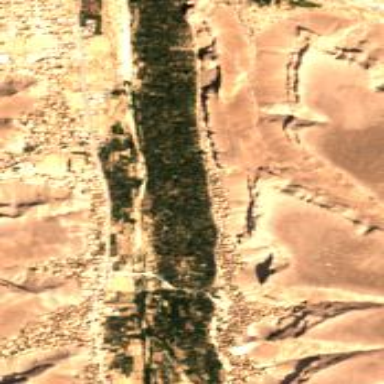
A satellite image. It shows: Orchard filled with date palms.